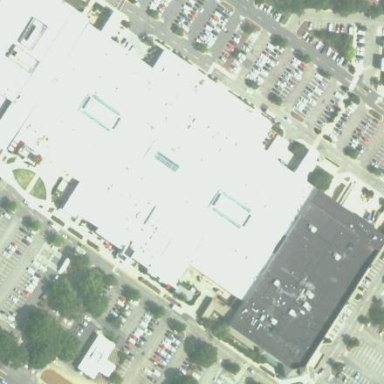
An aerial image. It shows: Retail building that serves as mall.